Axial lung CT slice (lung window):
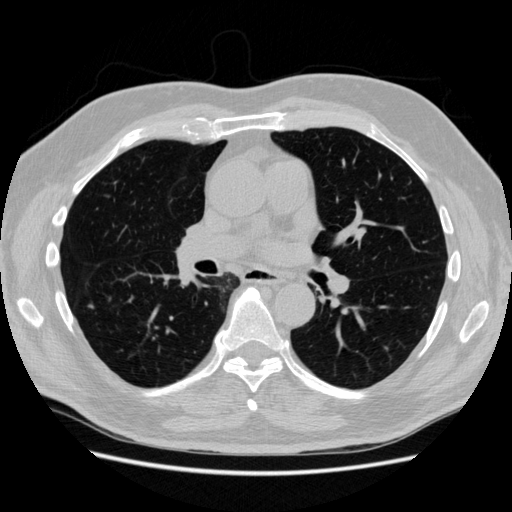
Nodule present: no